Aerial crown-view tile of a tropical tree (Barro Colorado Island, Panama), acquired 20250217:
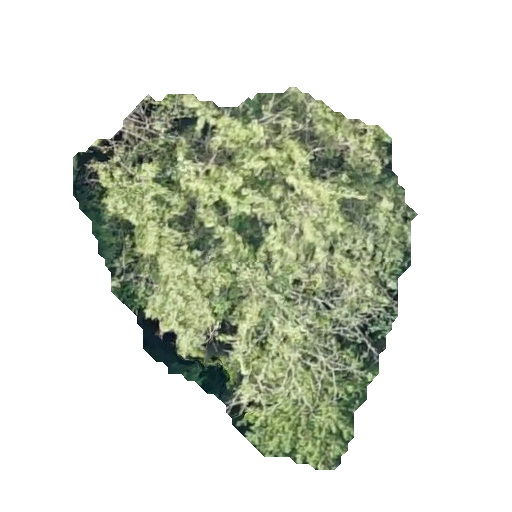
Species: Hura crepitans
GBIF accepted scientific name: Hura crepitans
Crown area: 129.302 m²